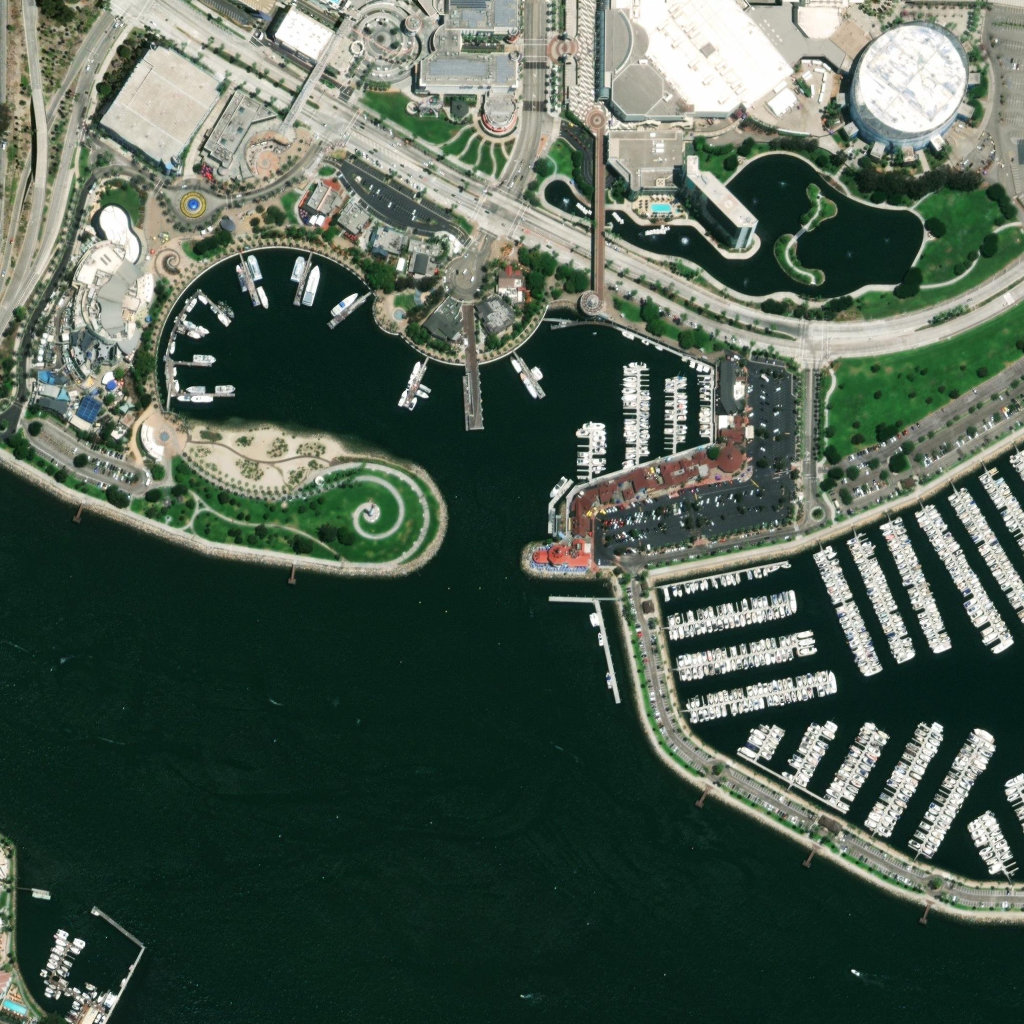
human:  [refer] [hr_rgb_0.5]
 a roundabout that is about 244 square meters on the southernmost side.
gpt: <box>[[90, 85, 92, 87, 0]]</box>